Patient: sex M, age 48
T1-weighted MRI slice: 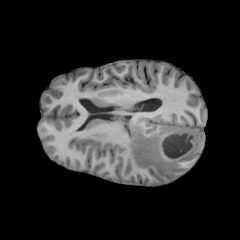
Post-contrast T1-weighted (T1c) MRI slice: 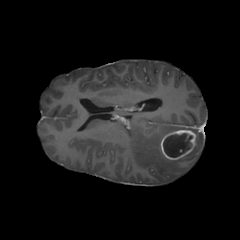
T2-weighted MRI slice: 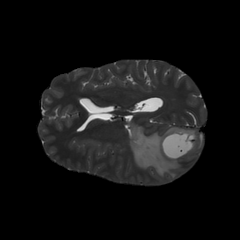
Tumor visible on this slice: yes
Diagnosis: Glioblastoma, IDH-wildtype
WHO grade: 4